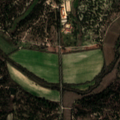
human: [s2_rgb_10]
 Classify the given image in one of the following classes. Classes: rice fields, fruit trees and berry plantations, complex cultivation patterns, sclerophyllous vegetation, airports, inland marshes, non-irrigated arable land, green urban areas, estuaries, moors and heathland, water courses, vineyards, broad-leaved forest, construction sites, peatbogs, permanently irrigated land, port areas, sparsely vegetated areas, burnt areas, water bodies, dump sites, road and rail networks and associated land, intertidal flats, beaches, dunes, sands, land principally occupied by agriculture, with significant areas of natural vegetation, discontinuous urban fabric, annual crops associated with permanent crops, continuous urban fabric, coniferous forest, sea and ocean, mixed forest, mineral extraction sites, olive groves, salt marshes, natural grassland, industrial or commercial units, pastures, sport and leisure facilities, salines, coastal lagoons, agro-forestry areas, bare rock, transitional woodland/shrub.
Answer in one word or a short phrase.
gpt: permanently irrigated land, rice fields, agro-forestry areas, mixed forest